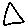
Label: triangle